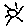
Label: sun